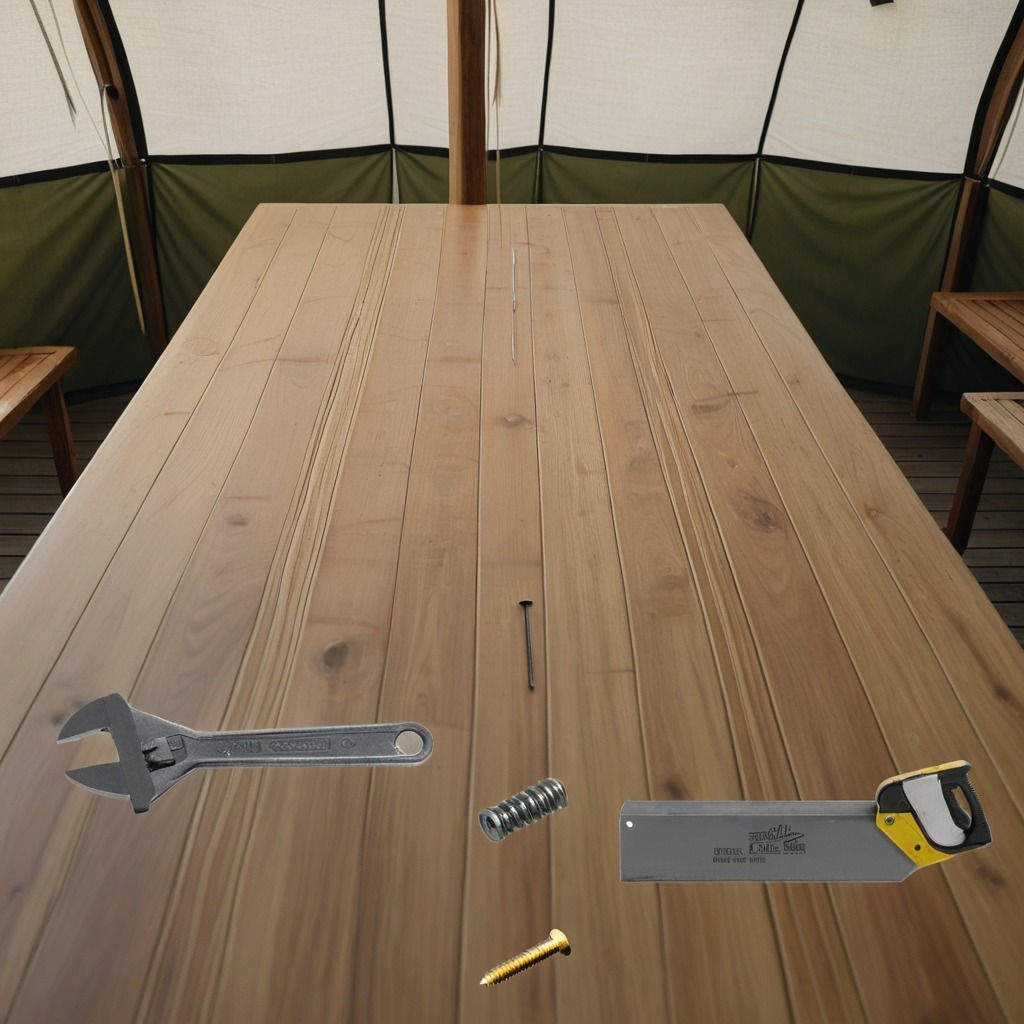
A metal machine screw, an iron nail, a coiled metal spring, a handheld metal saw, and a wrench are lying on the wooden table.